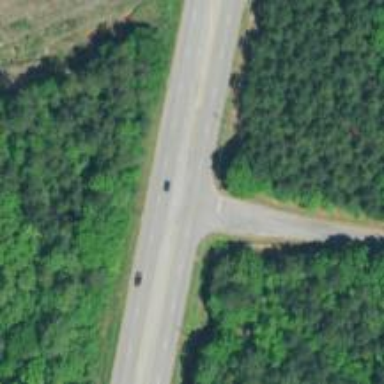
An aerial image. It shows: Trunk highway.